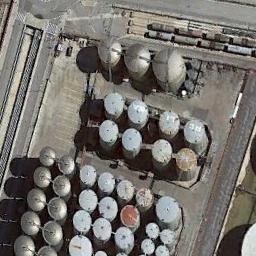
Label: storage_tank